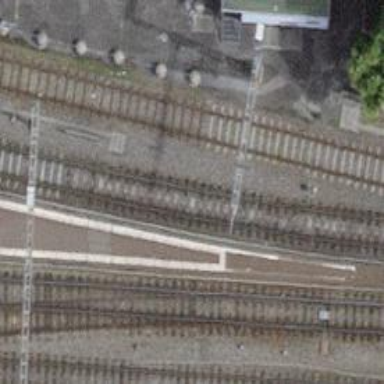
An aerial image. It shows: Siding railway track with electrified contact line.